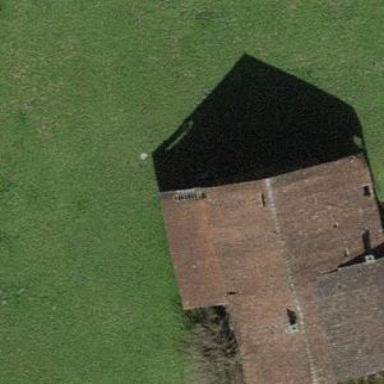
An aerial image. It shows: Simple house.